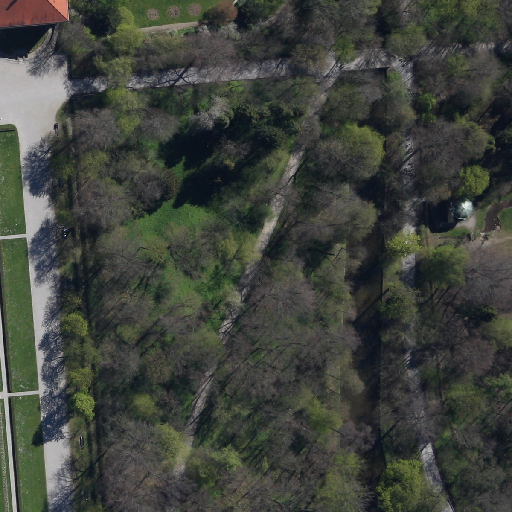
Referring expression: sidewalk along with tree